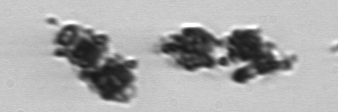
Label: Thalassiosira_TAG_external_detritus